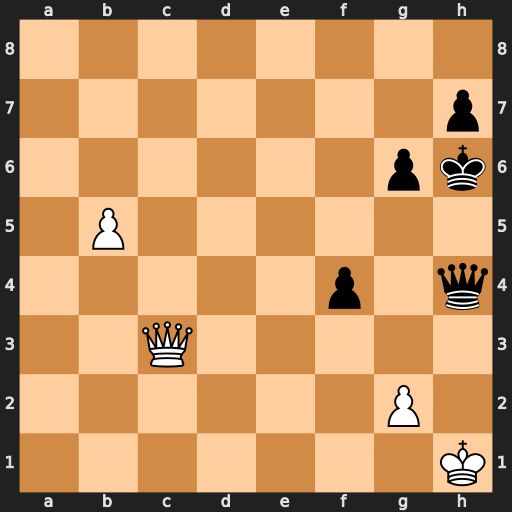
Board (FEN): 8/7p/6pk/1P6/5p1q/2Q5/6P1/7K
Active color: w
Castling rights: -
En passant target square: -
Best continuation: Qh3 Qxh3+ gxh3